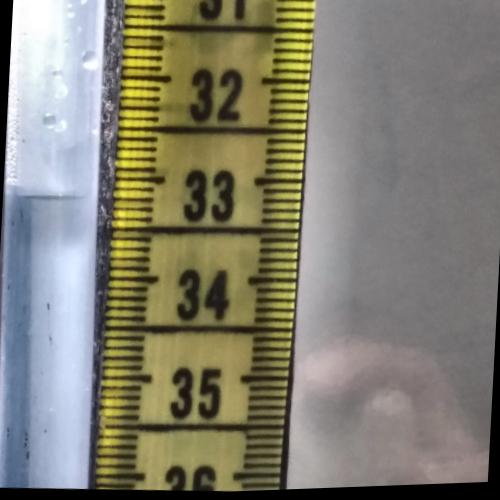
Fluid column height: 33.2 cm